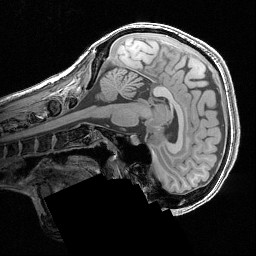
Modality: T1w
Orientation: sagittal
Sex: female
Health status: ill
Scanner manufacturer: siemens
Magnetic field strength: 3 T
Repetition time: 1.57 s
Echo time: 0.00342 s